Aerial crown-view tile of a tropical tree (Barro Colorado Island, Panama), acquired 20250414:
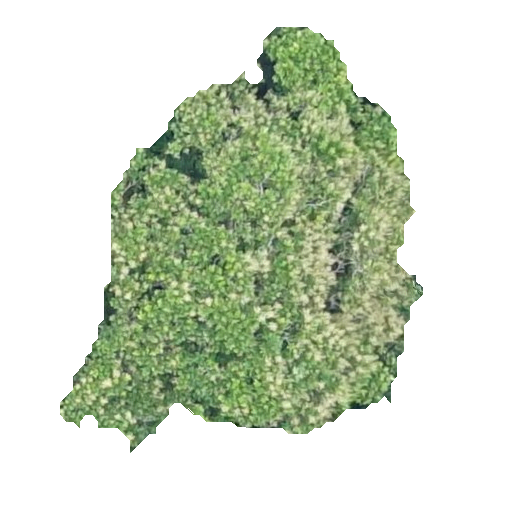
Species: Anacardium excelsum
GBIF accepted scientific name: Anacardium excelsum
Crown area: 146.41 m²